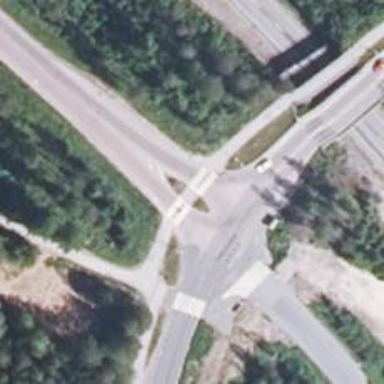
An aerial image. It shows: Asphalt road classified as tertiary trunk link.